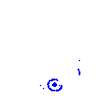
Particle: pion